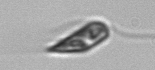
Label: Euglena